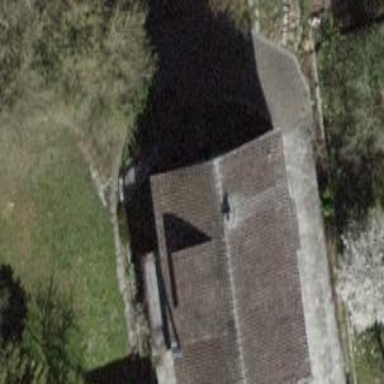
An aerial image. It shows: Building with tile roof.